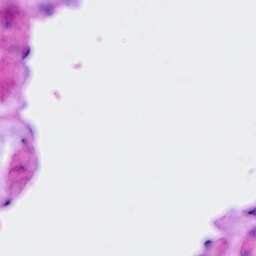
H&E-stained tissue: Ovarian